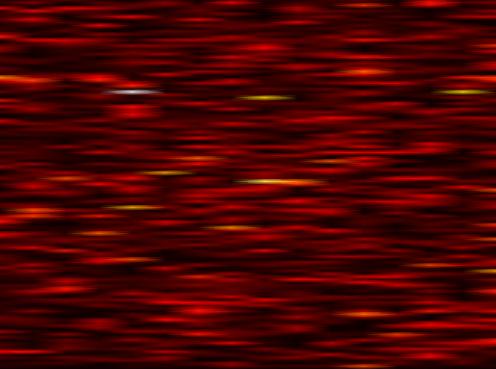
Label: FOFDM